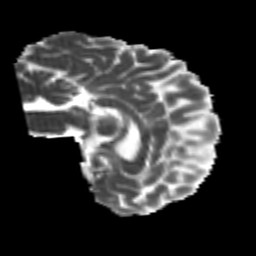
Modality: MD
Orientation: sagittal
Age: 22
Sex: male
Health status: healthy
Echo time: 0.074 s